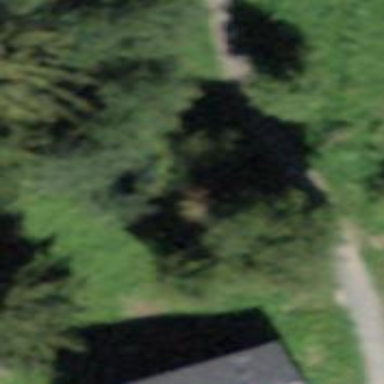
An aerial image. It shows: Wayside cross with historic significance.